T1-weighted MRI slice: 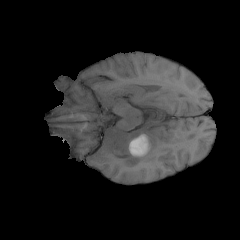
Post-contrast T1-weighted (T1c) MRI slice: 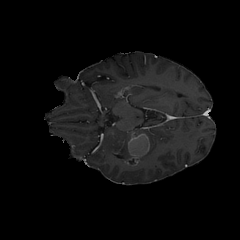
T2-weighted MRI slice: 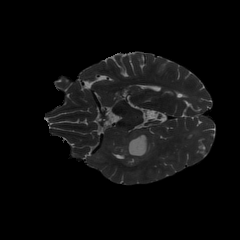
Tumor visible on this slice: yes